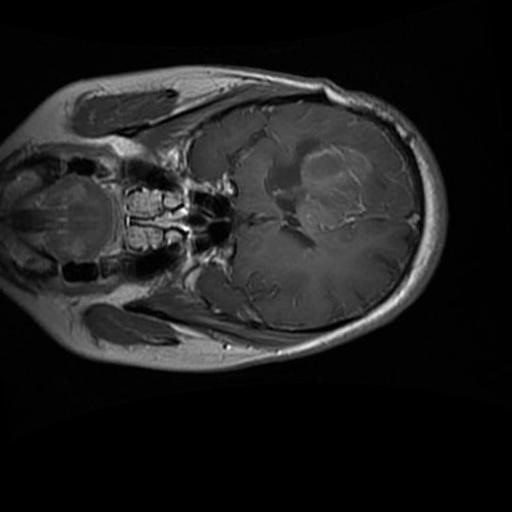
Label: brain_glioma